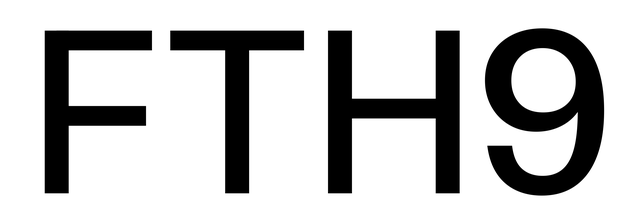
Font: InstrumentSans_Medium